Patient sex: M
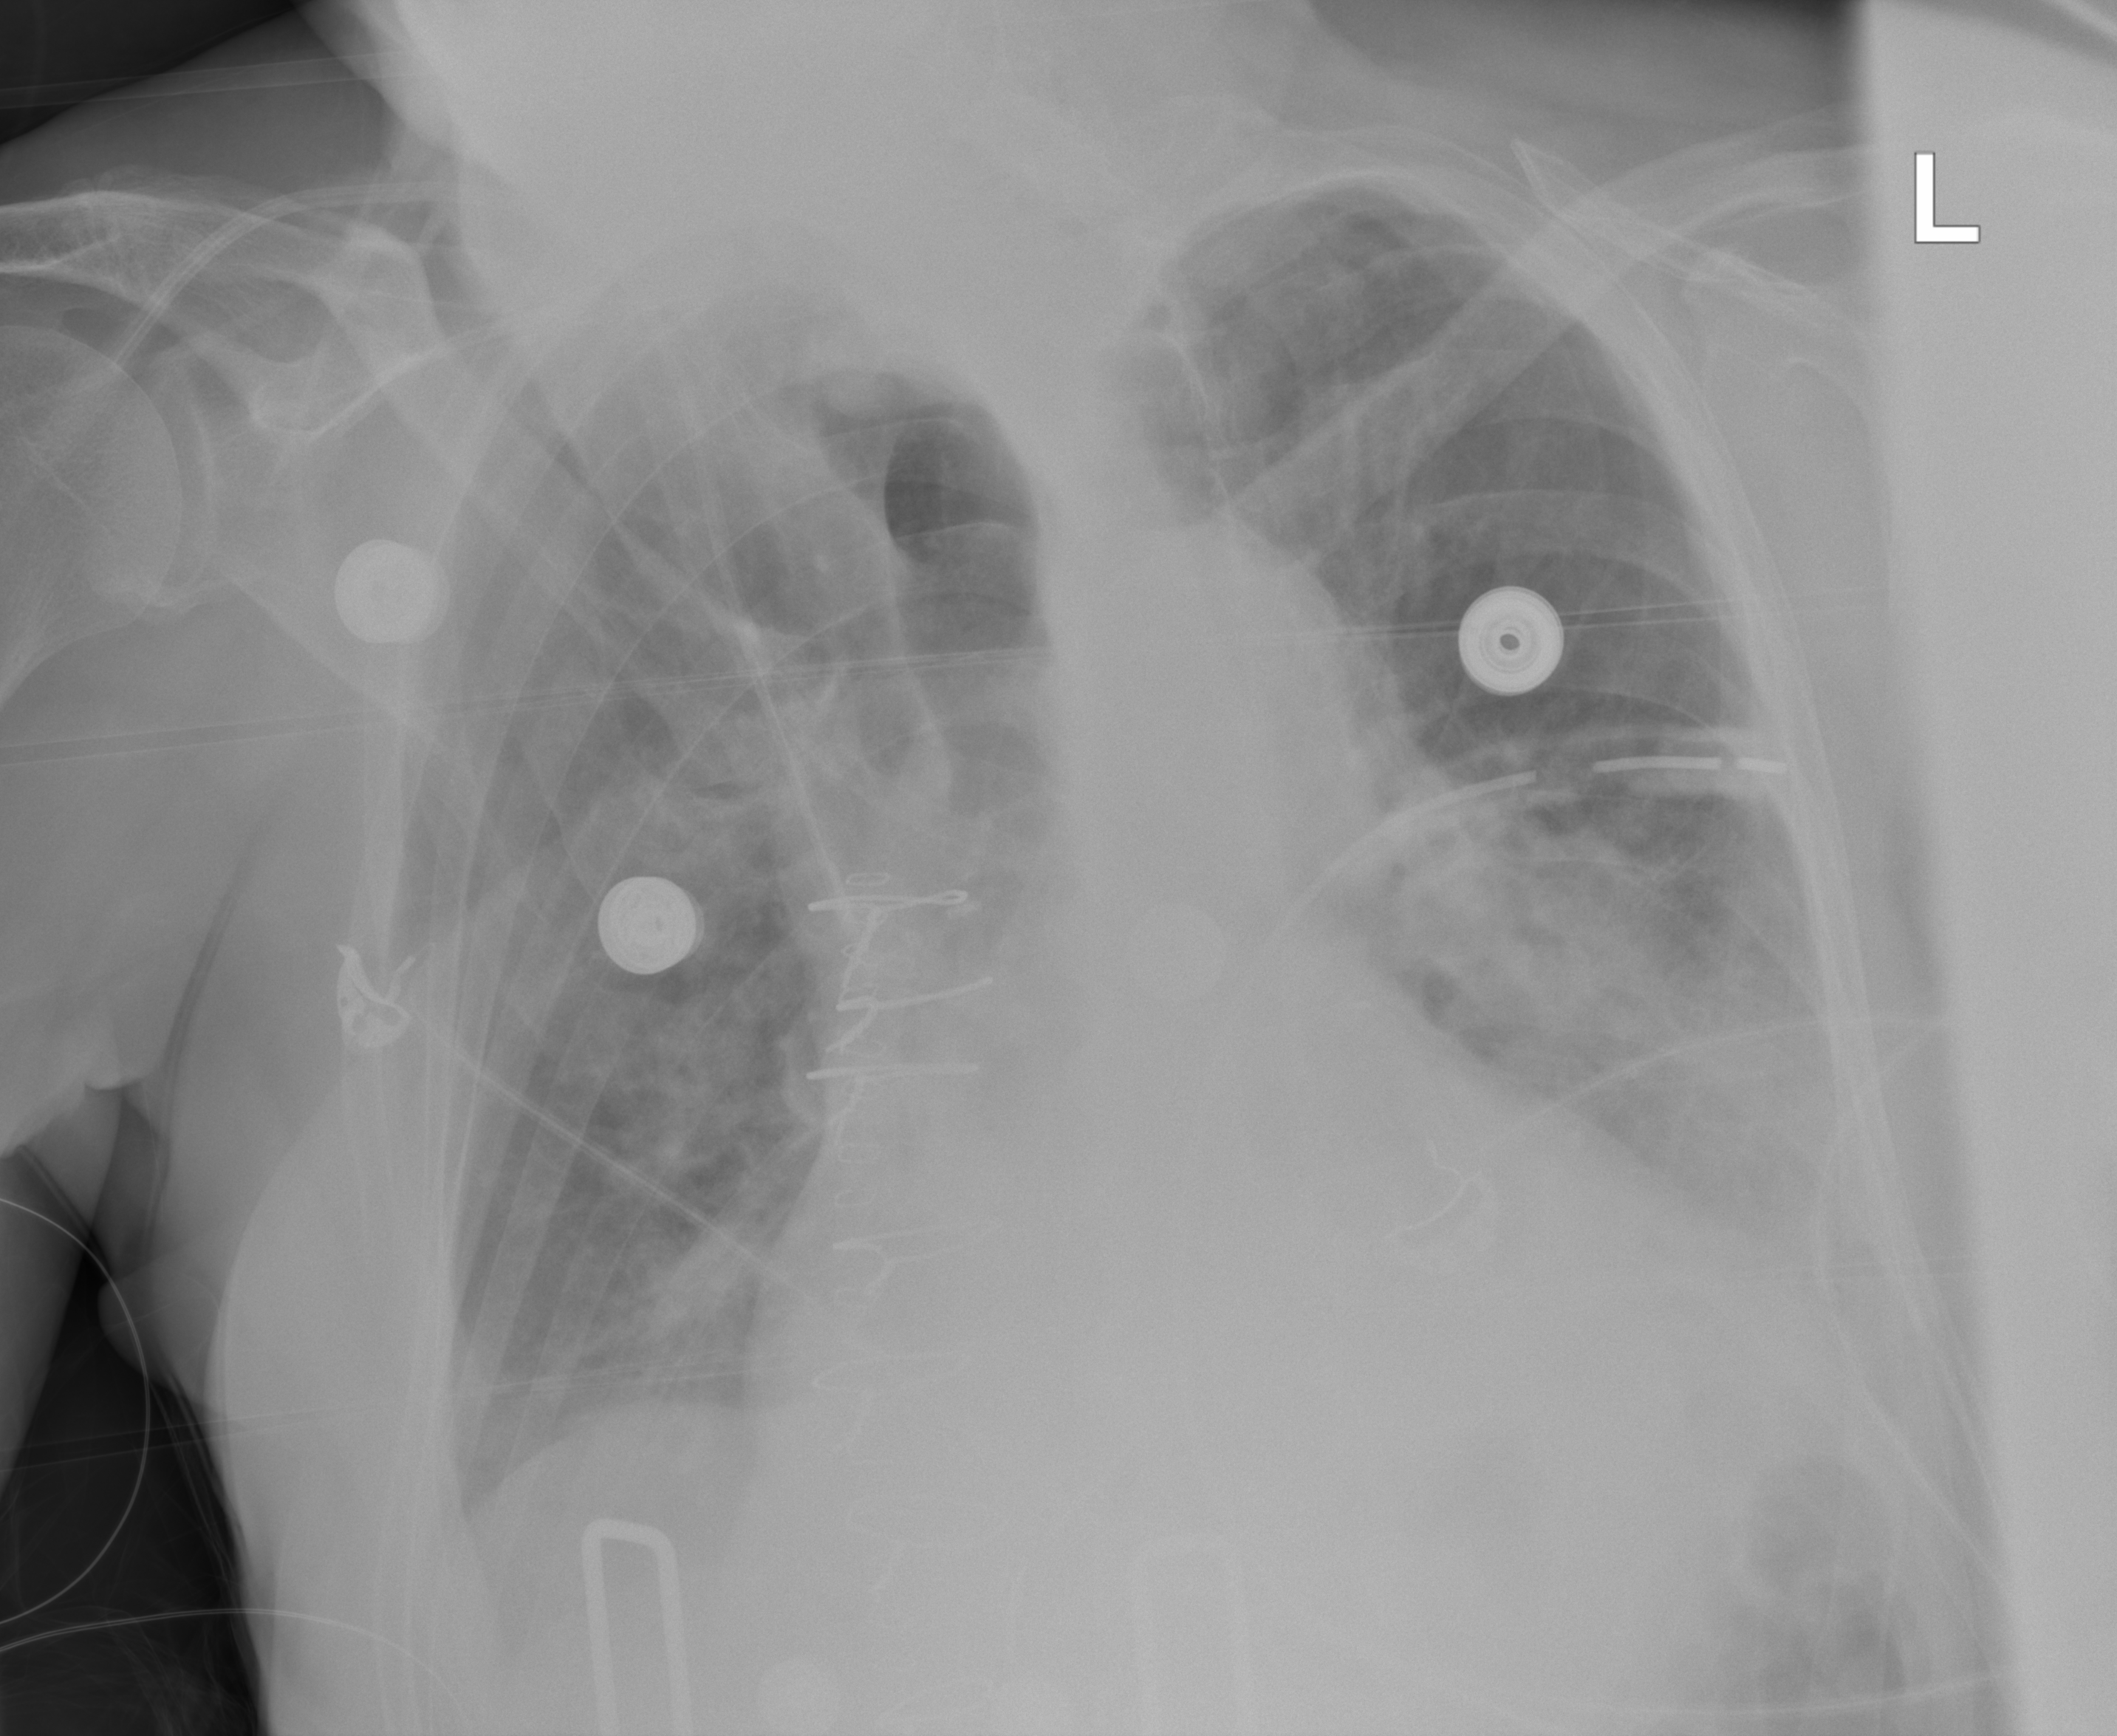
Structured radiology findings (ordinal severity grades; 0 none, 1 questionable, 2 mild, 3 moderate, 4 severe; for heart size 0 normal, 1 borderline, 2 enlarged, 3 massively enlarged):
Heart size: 2
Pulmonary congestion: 0
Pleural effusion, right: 0
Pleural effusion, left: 2
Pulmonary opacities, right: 0
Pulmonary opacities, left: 2
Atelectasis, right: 0
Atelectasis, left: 2